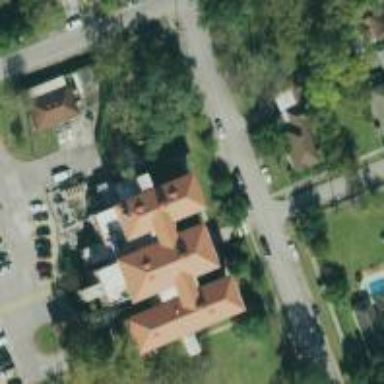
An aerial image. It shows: Hospital building.